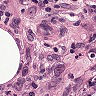
Metastatic tissue present: yes